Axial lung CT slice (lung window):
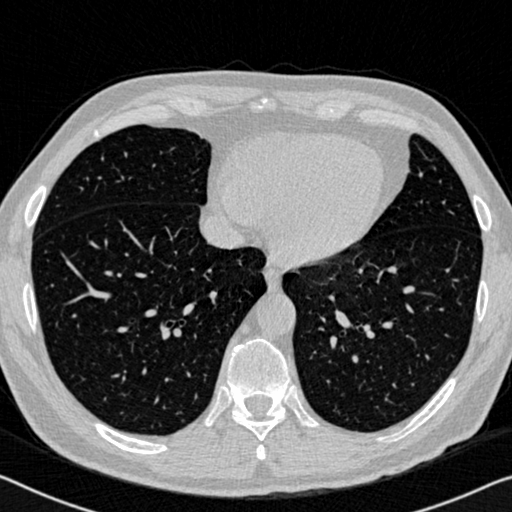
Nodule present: no